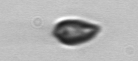
Label: Cryptophyta